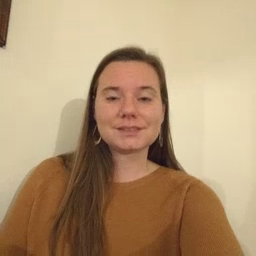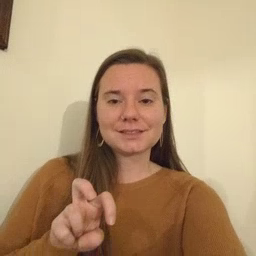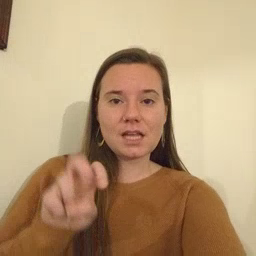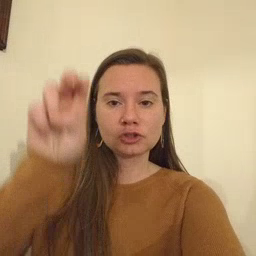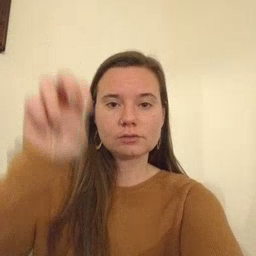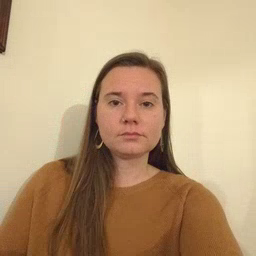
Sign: stairs